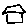
Label: house